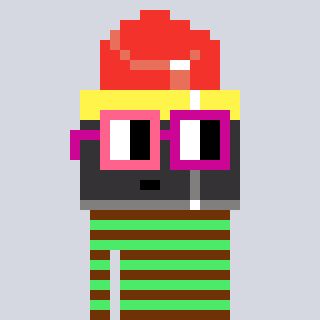
a pixel art character with square pink and red glasses, a lipstick-shaped head and a teal-colored body on a cool background